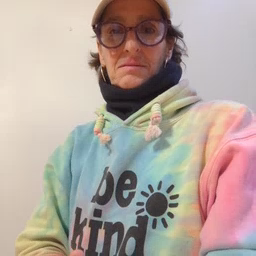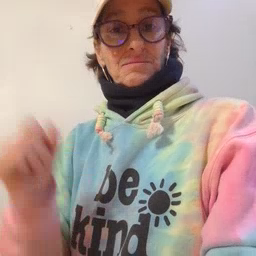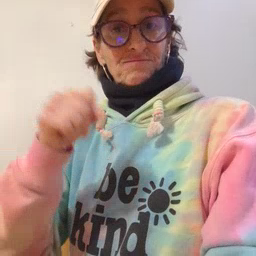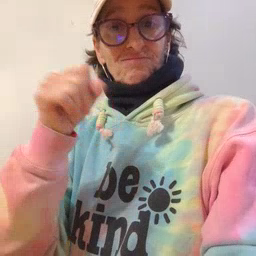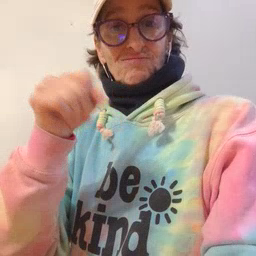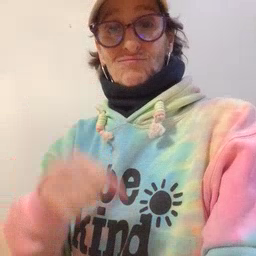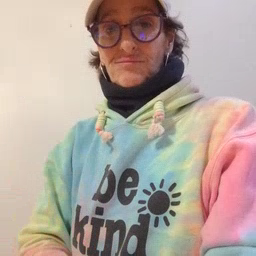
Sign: yes